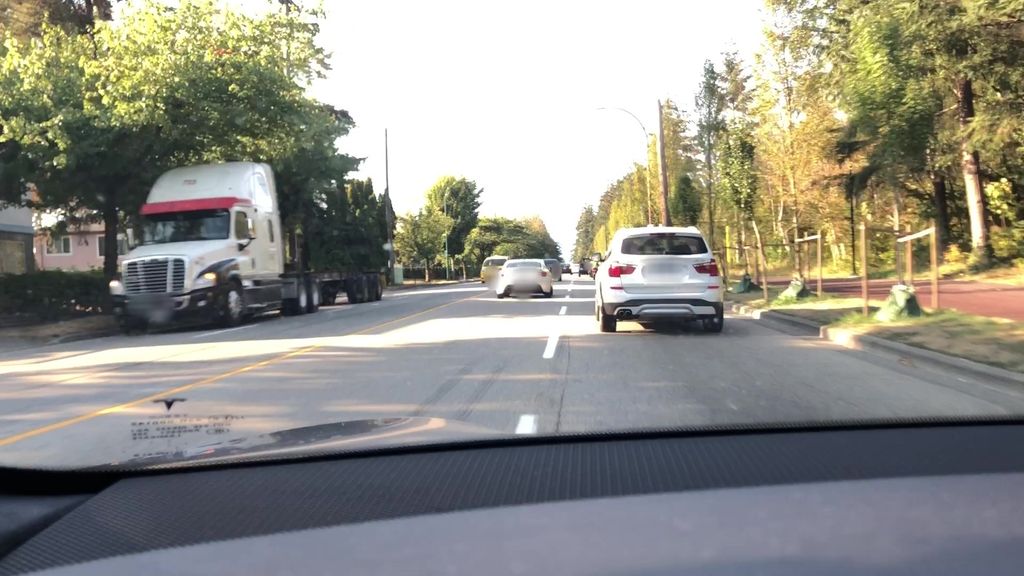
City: vancouver